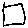
Label: square